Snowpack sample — Buffalo Mountain, Silverthorne, Colorado, USA (2/22/26, 2:02 PM MST)
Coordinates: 39.622, -106.113
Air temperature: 33 °F
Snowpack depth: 63 cm
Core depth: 20 cm
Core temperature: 24.8 °F
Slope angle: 11°, slope face: 116°
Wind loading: low
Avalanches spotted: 0
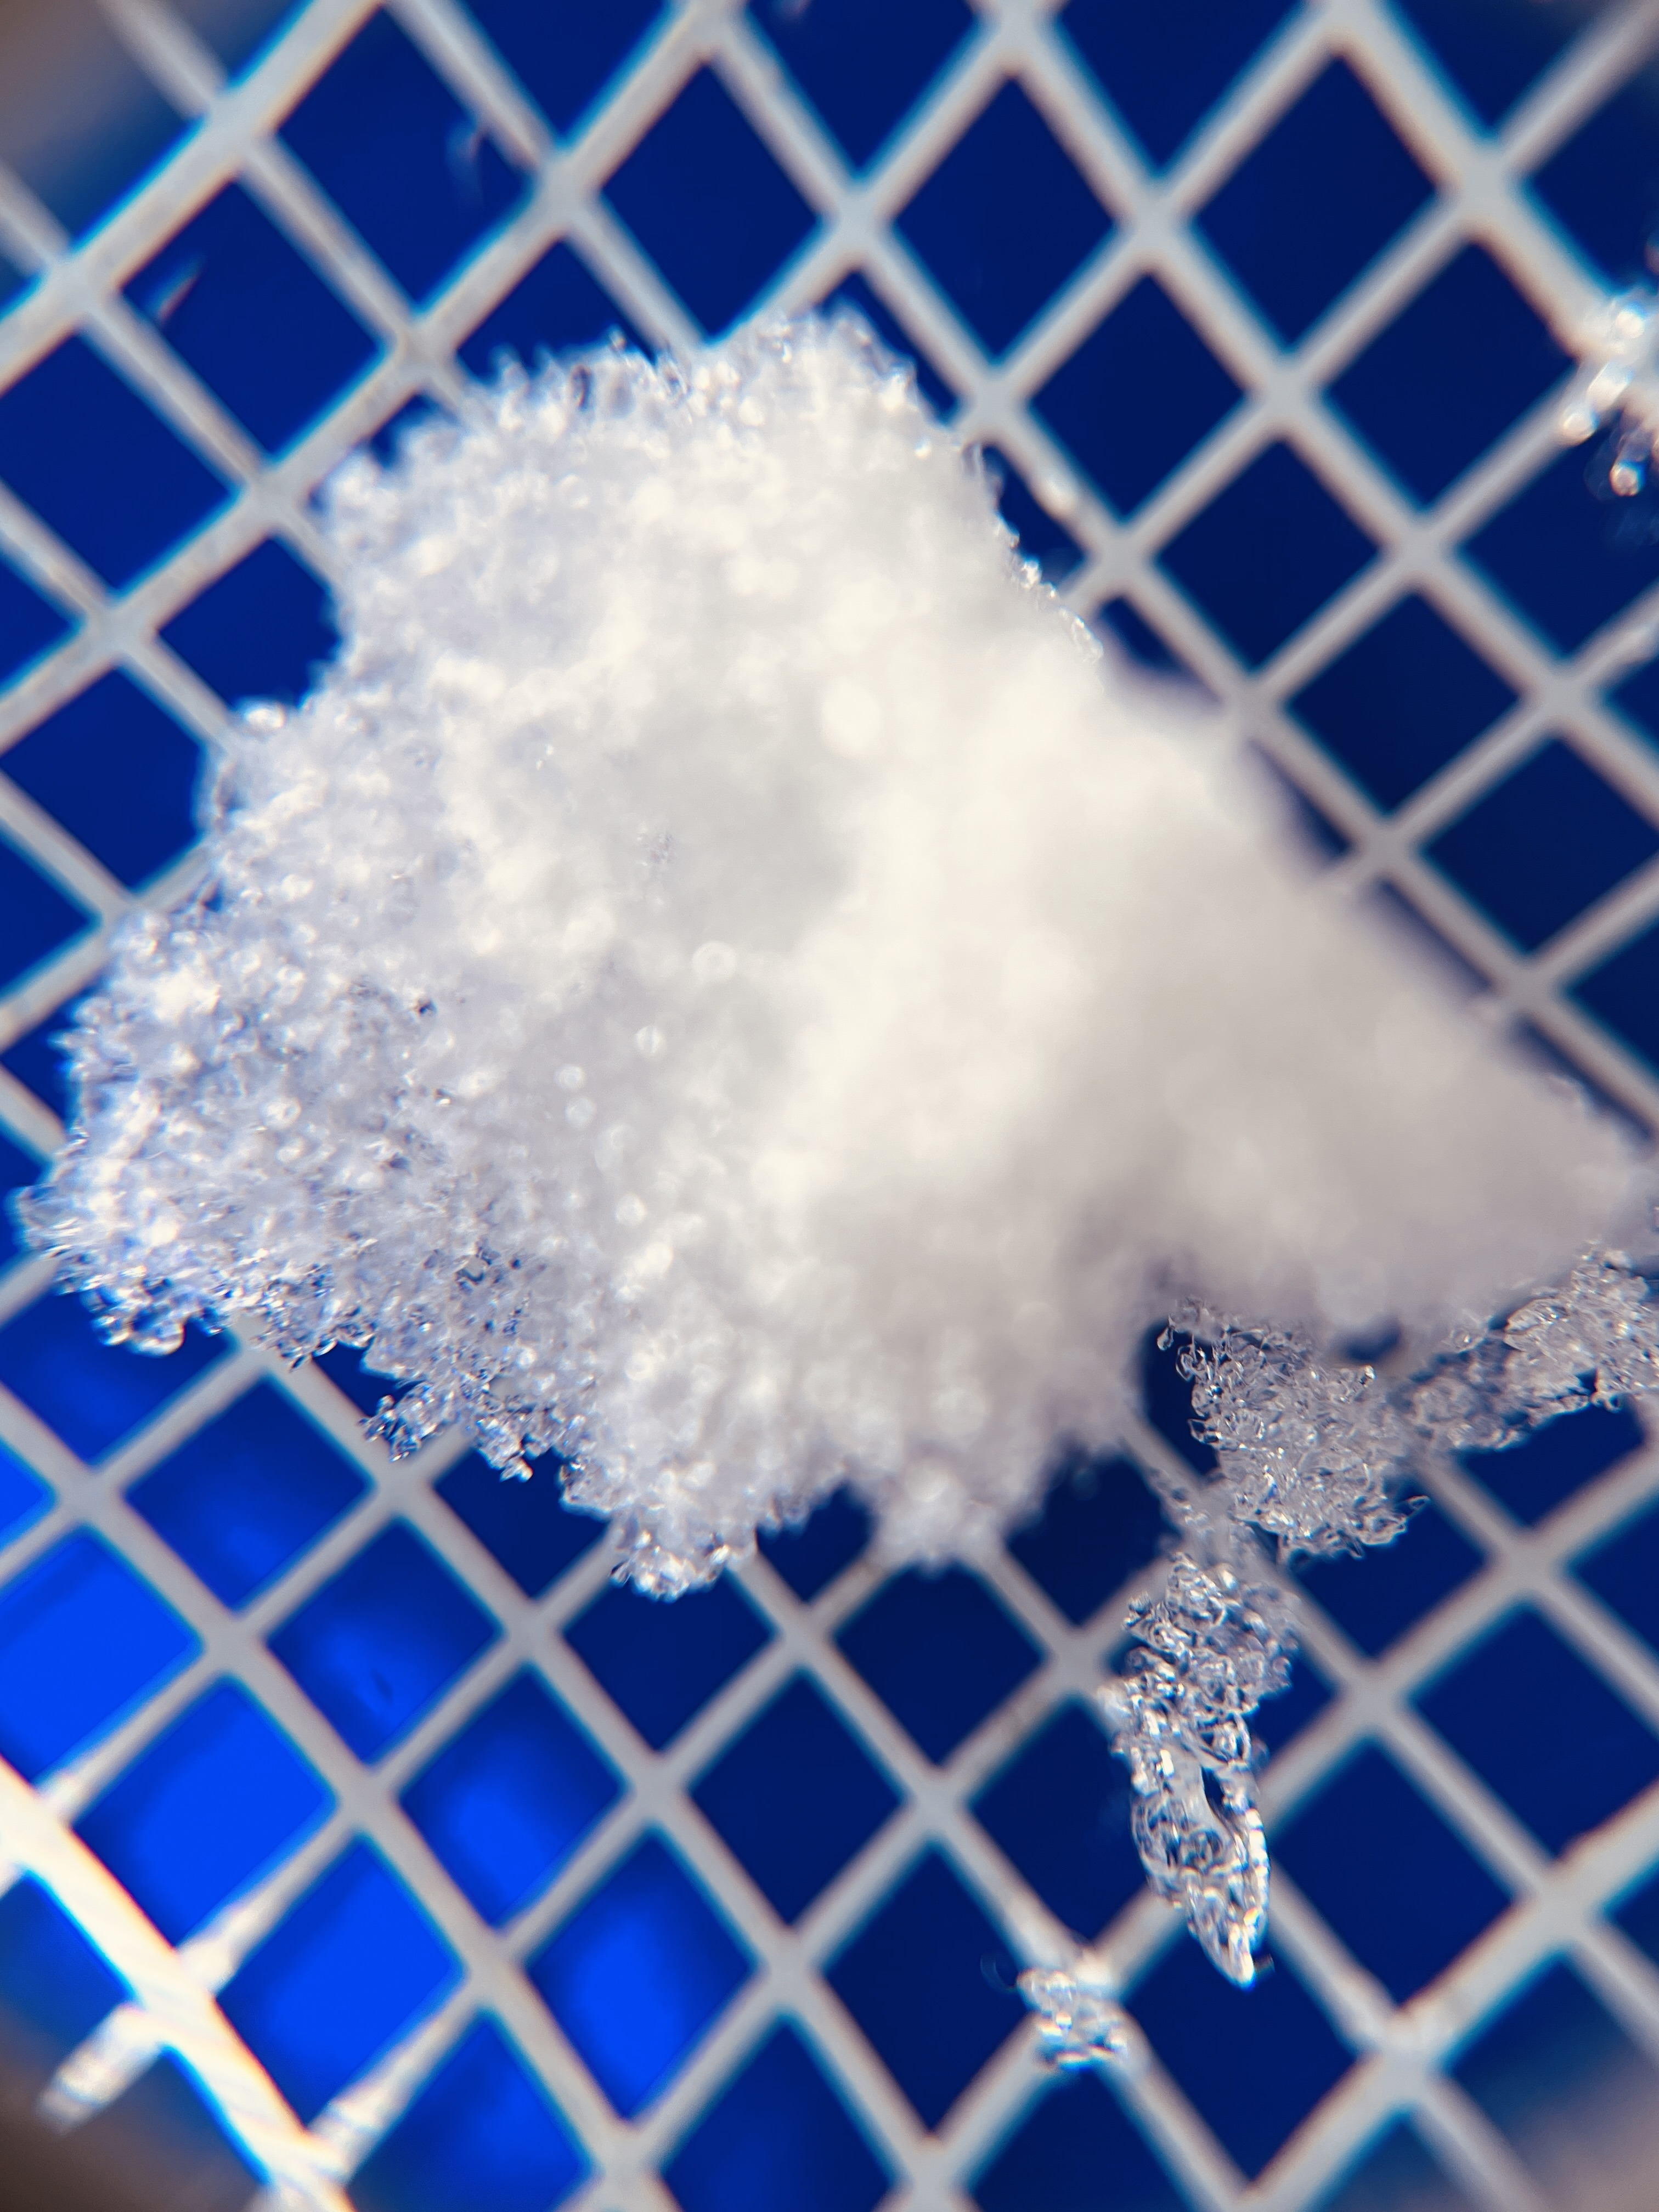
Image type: magnified_profile
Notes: In a firebreak similar to site 1, minimal wind loading with no spotted avalanches (not many faces in view though)